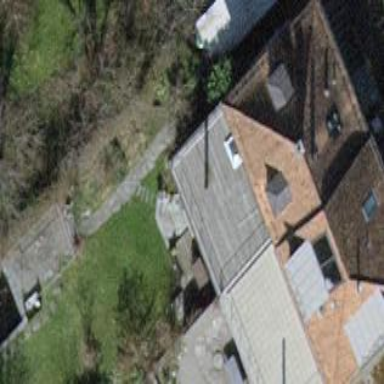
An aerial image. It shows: Building with tile roof.